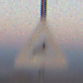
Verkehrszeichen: WildwechselLinks
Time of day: SunriseSunset
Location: Outdoor (Nature)
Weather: Clear
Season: NotSpecified
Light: Natural